Field crop: maize
Growth stage: 2
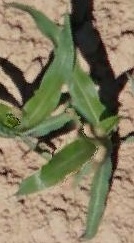
Species: maize